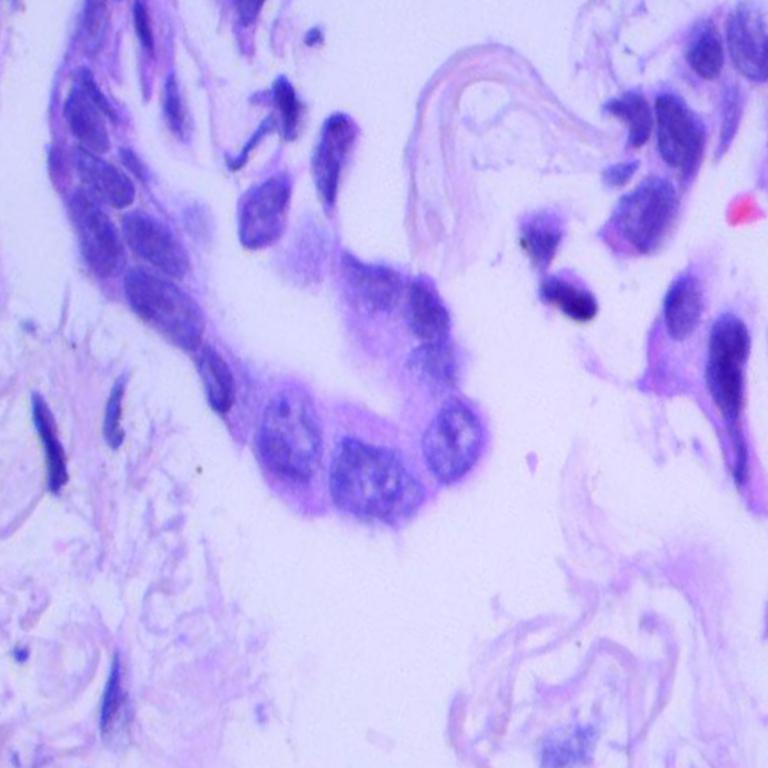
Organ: lung
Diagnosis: adenocarcinomas